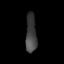
Tissue: lung
Cell type: Fibroblasts
Senescence score: 0.6341
Nuclear area (px): 413
Mean DAPI intensity: 64.298